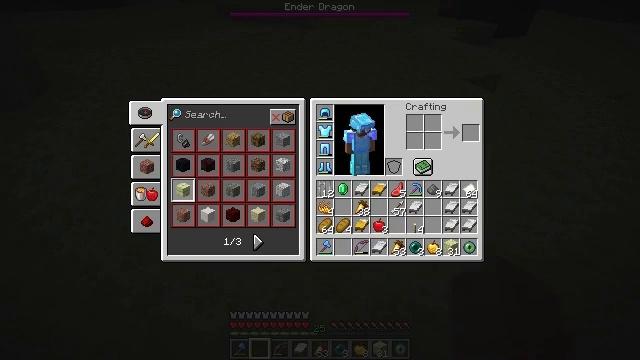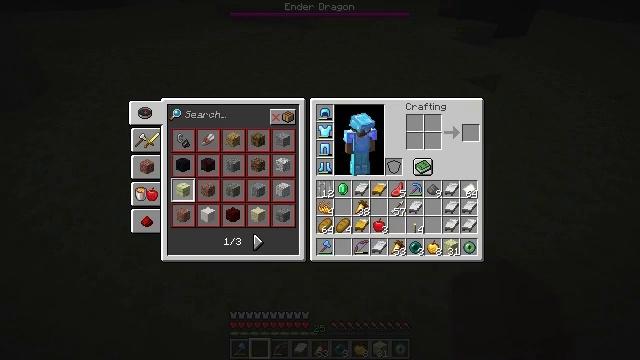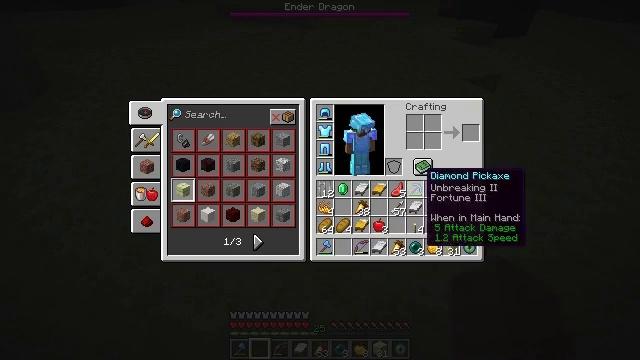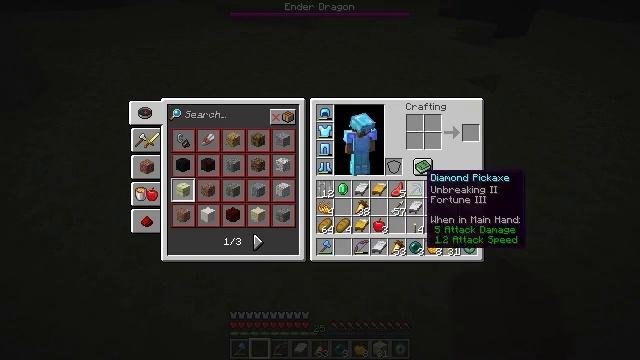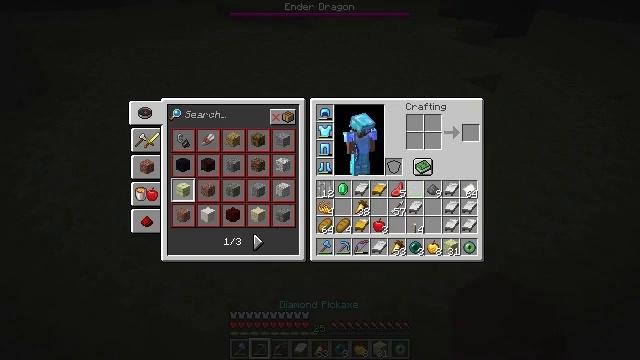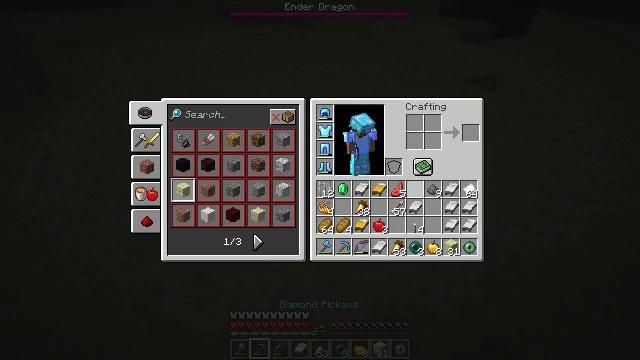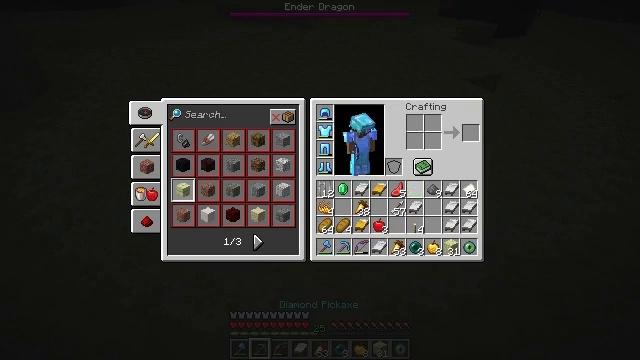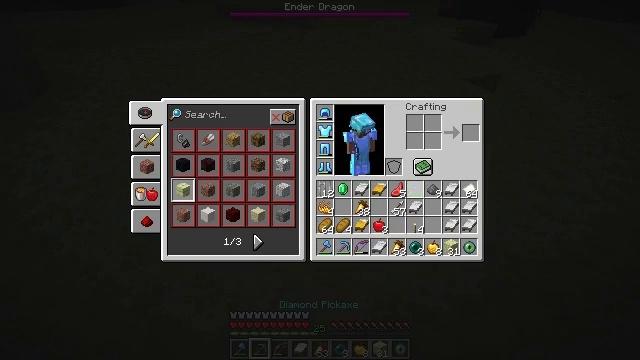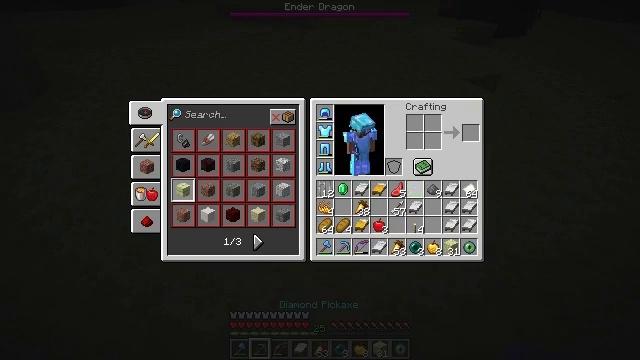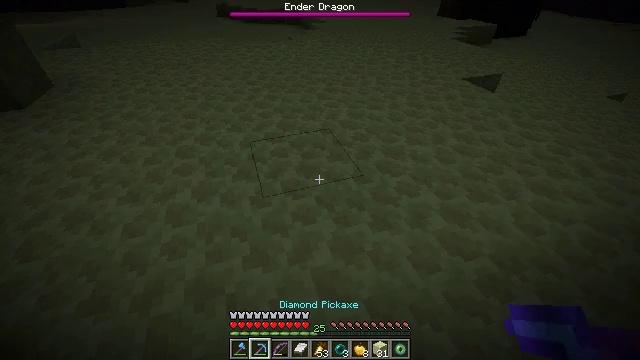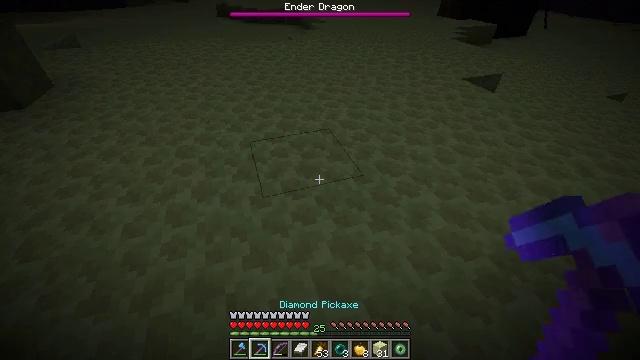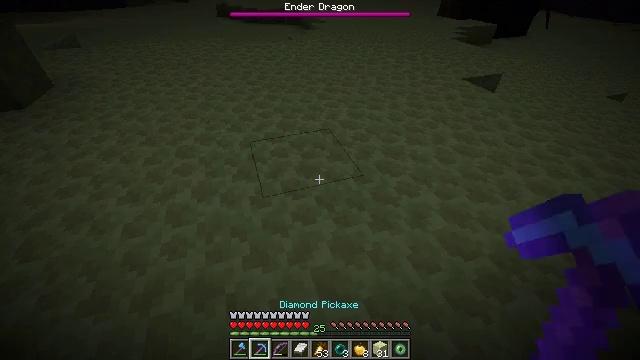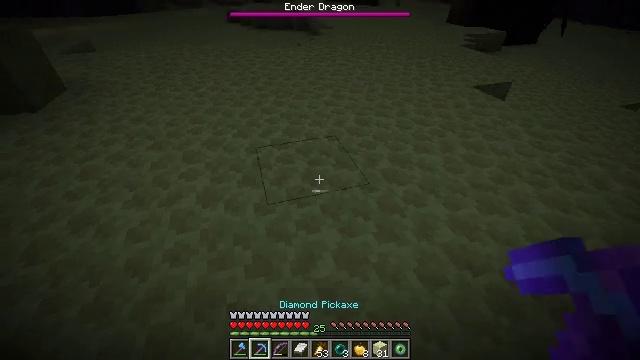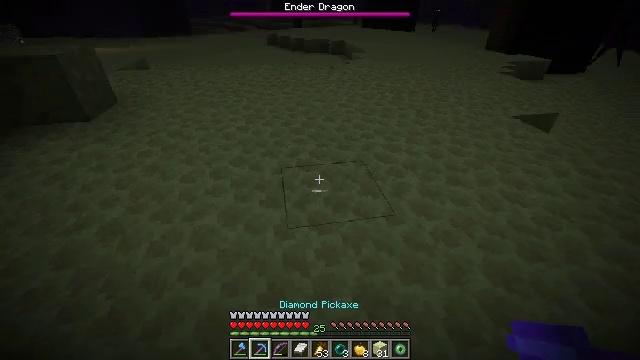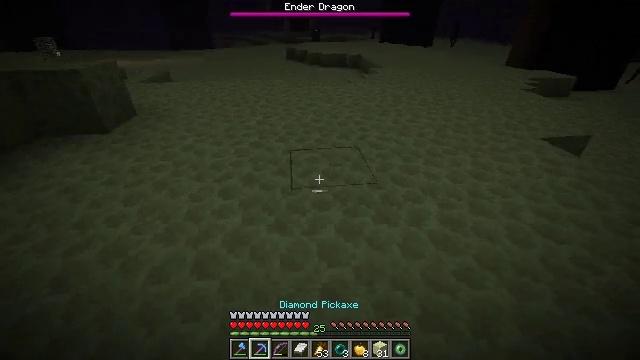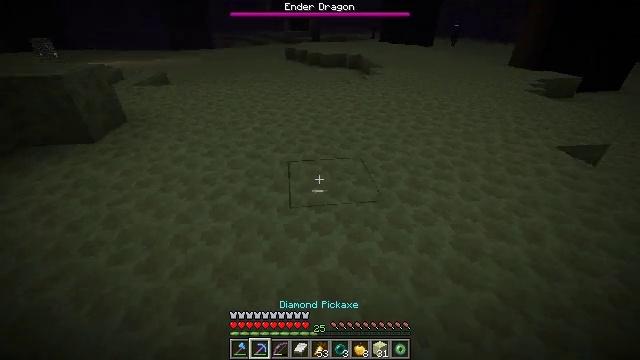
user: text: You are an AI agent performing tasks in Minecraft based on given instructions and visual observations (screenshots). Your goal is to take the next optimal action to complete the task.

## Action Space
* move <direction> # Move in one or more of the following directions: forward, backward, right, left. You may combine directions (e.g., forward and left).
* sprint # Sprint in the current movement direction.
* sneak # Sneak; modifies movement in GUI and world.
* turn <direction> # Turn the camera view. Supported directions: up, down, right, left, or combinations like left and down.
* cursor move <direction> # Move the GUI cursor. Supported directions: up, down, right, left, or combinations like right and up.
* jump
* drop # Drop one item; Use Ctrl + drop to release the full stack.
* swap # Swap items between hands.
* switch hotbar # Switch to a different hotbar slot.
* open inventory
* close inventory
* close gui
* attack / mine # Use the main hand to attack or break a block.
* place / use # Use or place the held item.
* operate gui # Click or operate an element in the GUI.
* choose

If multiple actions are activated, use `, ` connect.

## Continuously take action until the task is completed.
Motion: motion action
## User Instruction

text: Extract end stone with a pickaxe.
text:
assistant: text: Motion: sneak
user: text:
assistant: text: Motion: sneak
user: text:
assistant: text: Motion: sneak
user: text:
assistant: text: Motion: sneak, operate gui
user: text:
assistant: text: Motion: sneak, operate gui
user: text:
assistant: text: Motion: sneak, operate gui
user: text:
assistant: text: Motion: sneak
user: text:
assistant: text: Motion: sneak
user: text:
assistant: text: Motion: sneak, close inventory
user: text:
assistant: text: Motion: close inventory
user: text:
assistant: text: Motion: no_op
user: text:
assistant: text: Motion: move forward, turn left and up
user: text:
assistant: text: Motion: move forward, turn left and up
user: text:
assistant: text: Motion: move forward, turn left and up
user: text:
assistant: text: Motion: move forward
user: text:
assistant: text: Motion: move forward, jump
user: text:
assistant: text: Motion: move forward
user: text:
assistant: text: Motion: move forward
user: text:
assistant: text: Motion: move forward, turn right and down
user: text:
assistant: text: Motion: move forward, turn right and down, attack / mine
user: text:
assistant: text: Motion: move forward, turn right, attack / mine
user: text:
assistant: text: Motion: move forward, attack / mine
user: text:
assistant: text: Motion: move forward, attack / mine
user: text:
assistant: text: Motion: move forward, attack / mine
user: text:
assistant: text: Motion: move forward, attack / mine
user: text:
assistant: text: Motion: move forward, turn down, attack / mine
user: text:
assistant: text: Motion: move forward, attack / mine
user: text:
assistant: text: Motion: move forward, attack / mine
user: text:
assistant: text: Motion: attack / mine
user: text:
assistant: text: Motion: attack / mine